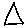
Label: triangle